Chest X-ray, AP view. Patient: 53 years old, sex F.
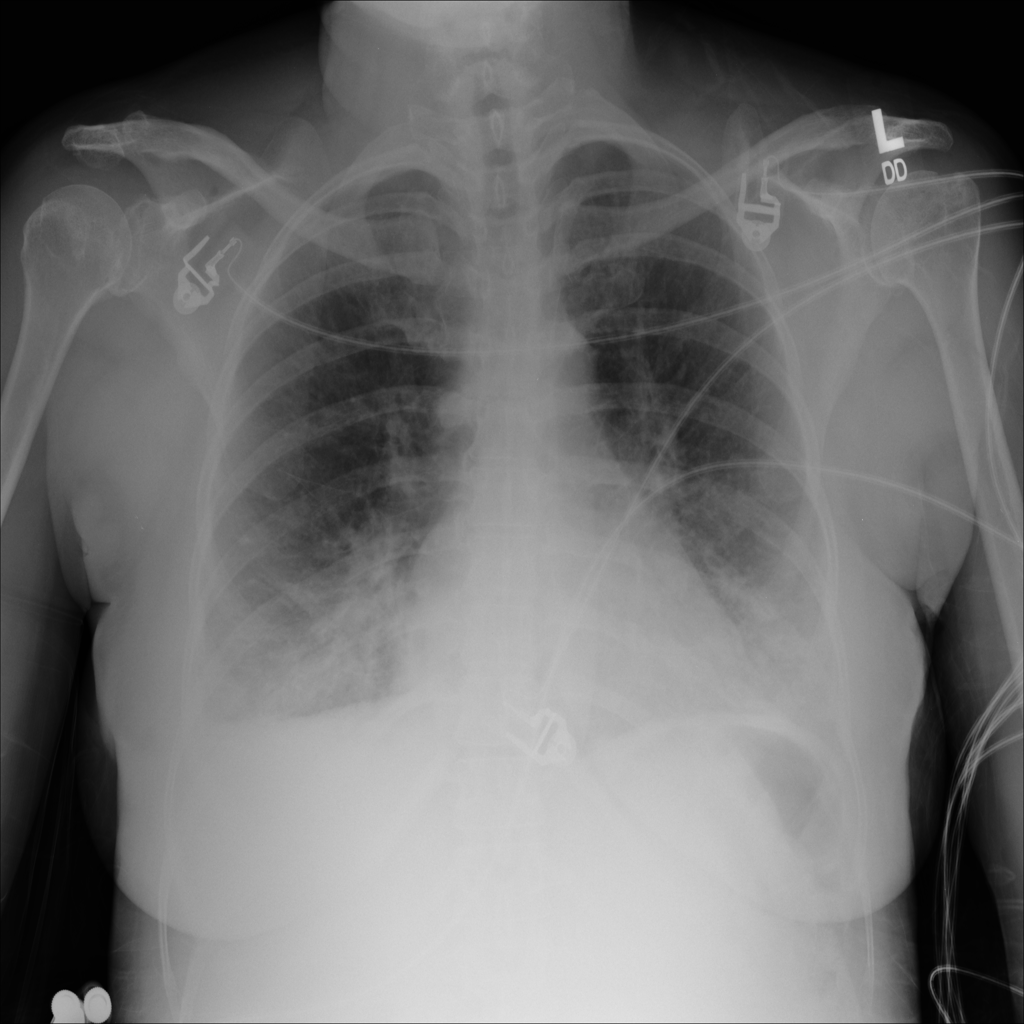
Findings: No Finding